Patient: sex F, age 54
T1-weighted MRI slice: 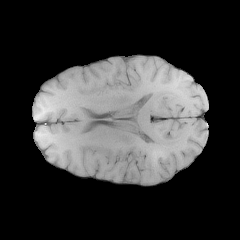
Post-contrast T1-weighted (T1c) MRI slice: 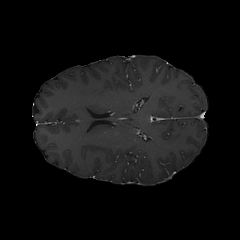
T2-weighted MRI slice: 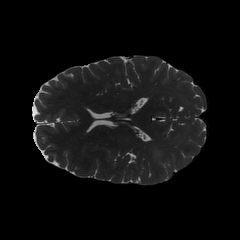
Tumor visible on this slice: no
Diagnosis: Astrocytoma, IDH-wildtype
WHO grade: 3